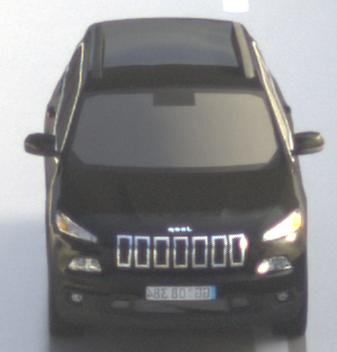
Make: Jeep
Model: Cherokee 3.2 V6 Pentastar
Detailed model: Cherokee (KL)
Model produced from: 2014/07
Model produced until: 2015/07
Doors: 5
Color: black
Road condition: wet road
Daytime: sunrise or sunset
Contrast: medium contrast